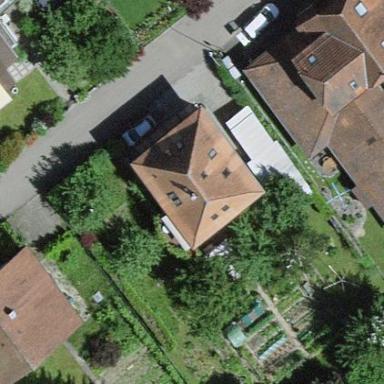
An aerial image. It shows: Residential building with pyramidal roof shape.